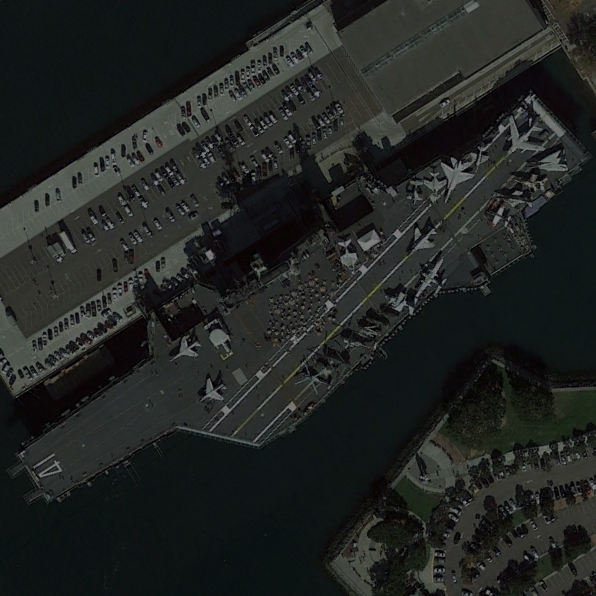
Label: aircraft_carrier